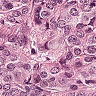
Metastatic tissue present: yes